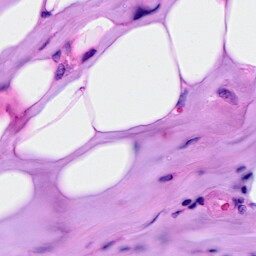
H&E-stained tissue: Breast